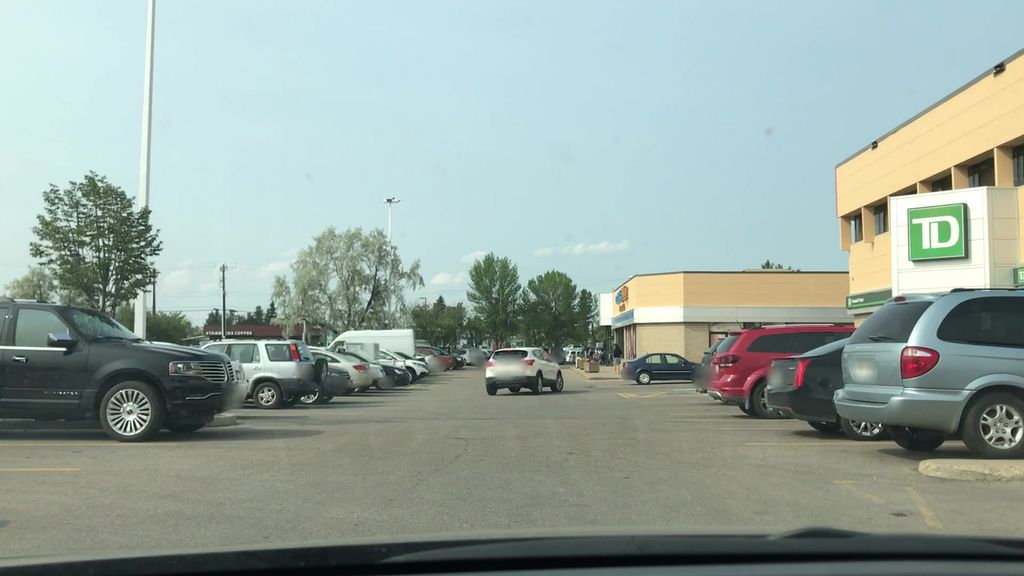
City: edmonton